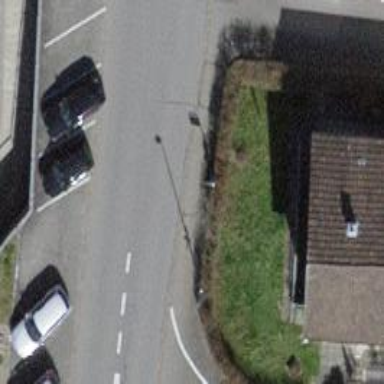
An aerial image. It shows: Bus stop equipped with public transport stop position.